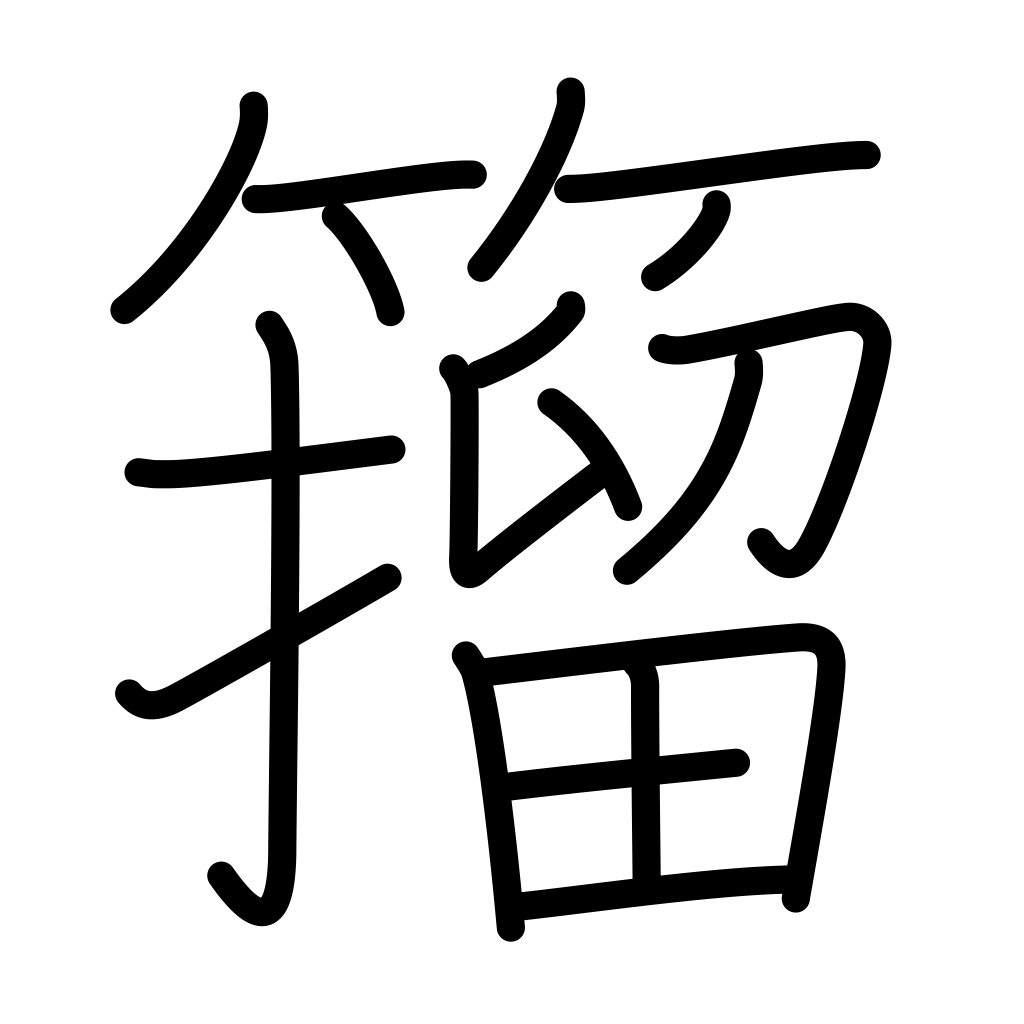
Meaning: a style of calligraphy